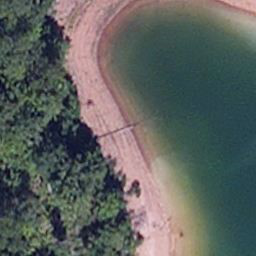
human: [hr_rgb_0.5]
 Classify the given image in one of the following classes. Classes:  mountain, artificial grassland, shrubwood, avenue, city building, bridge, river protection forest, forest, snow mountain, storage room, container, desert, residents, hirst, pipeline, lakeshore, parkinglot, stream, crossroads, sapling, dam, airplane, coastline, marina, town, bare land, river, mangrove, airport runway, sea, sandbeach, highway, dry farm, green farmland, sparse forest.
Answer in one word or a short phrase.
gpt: lakeshore